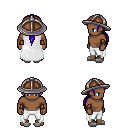
a pixel art fantasy rpg character, male body template, human, dark skin, white cape, white pants, blue ponytail hairstyle, chain helm, leather bracers, white slippers, four views (front, back, left, right), 2x2 character sprite sheet, small pixel art, hard edges, no anti-aliasing